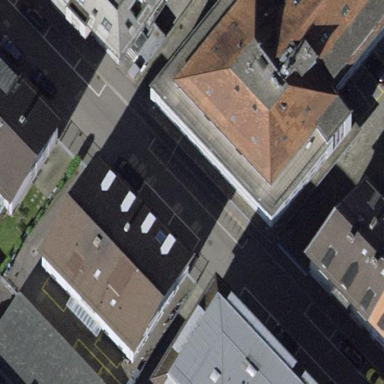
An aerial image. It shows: Bicycle parking area with stands available.